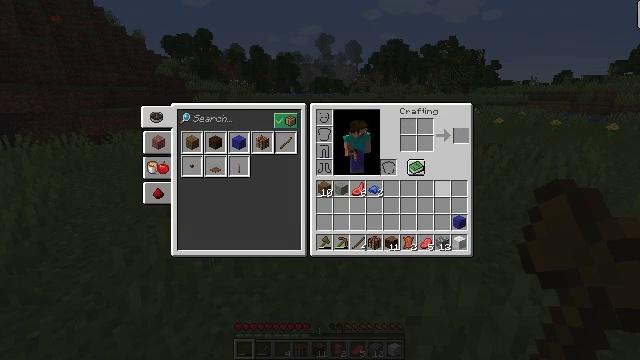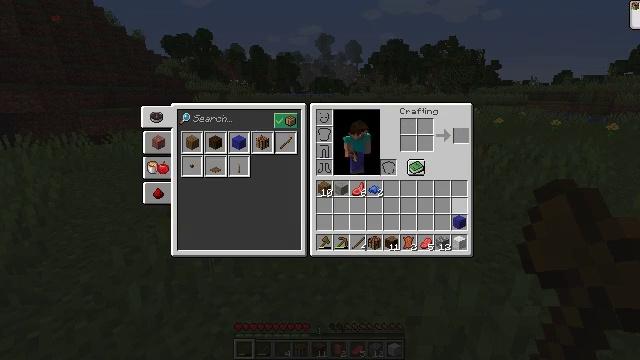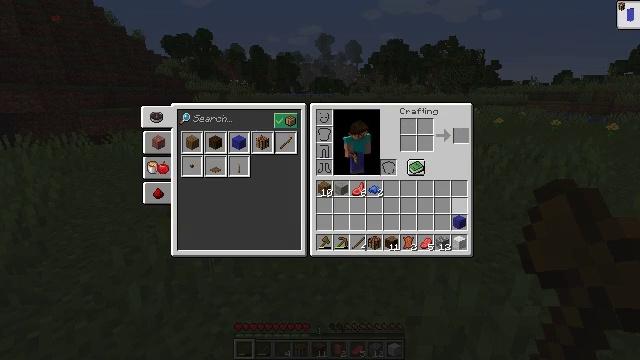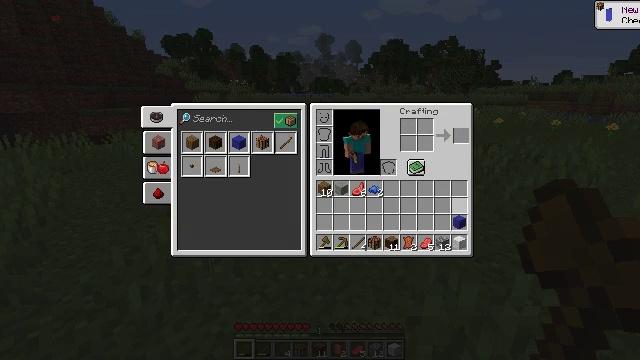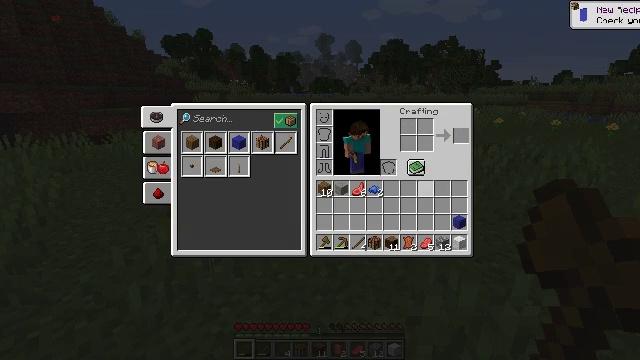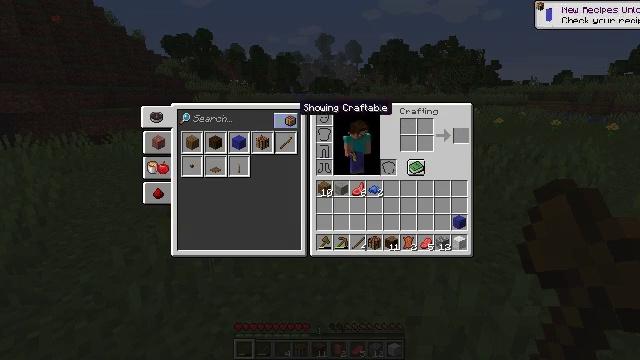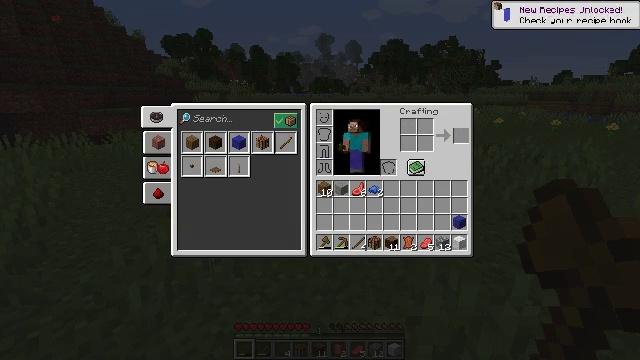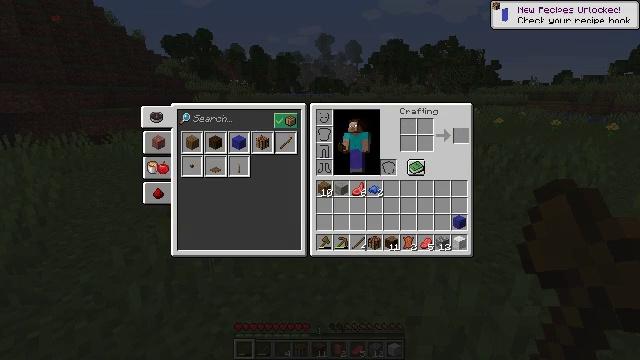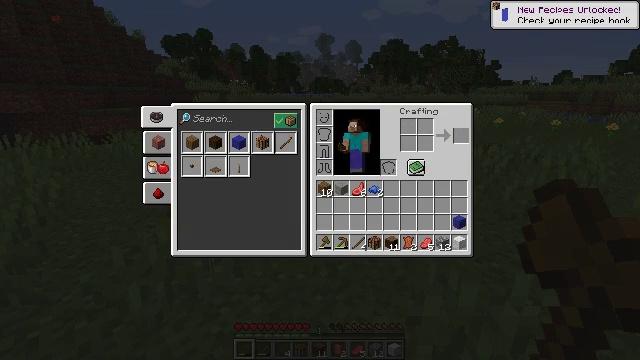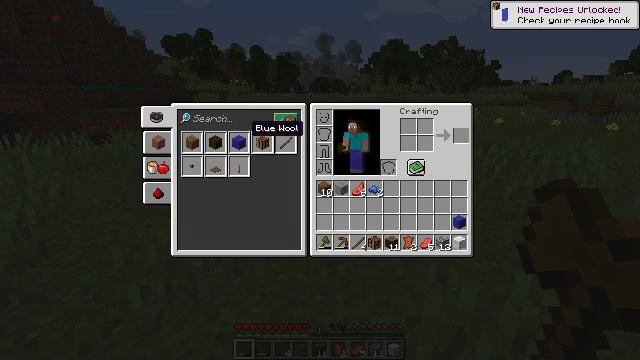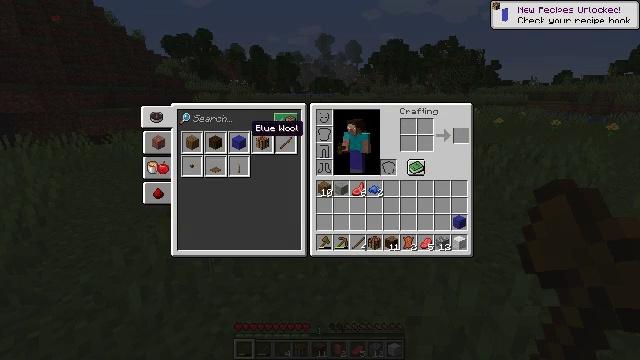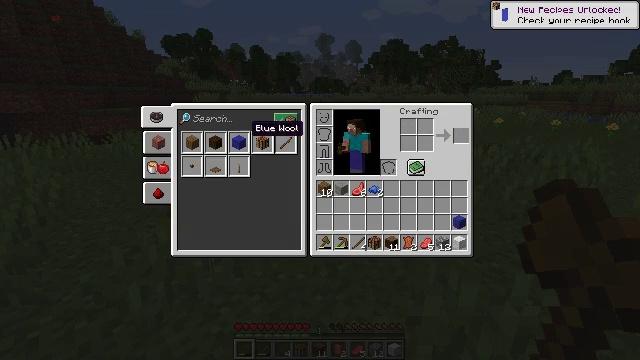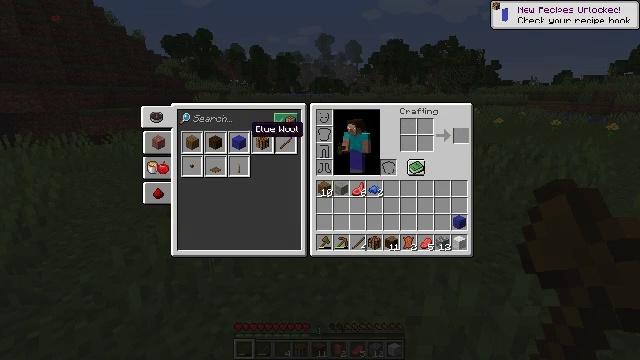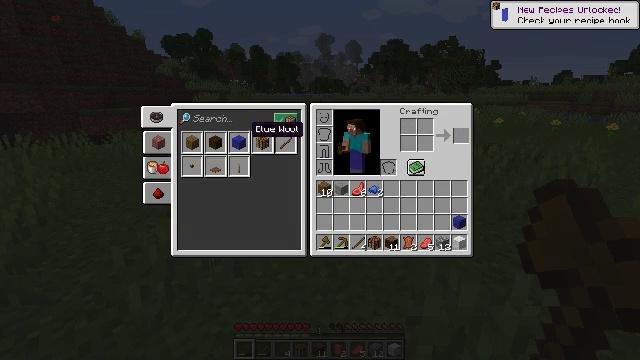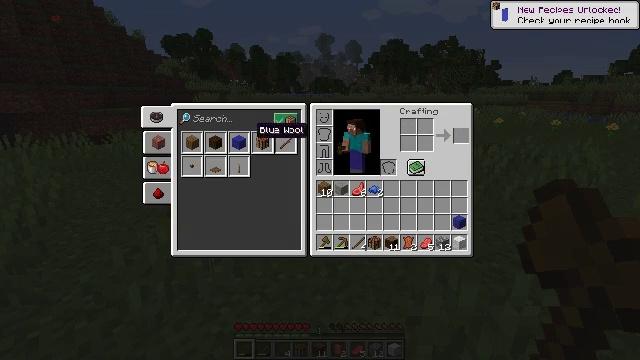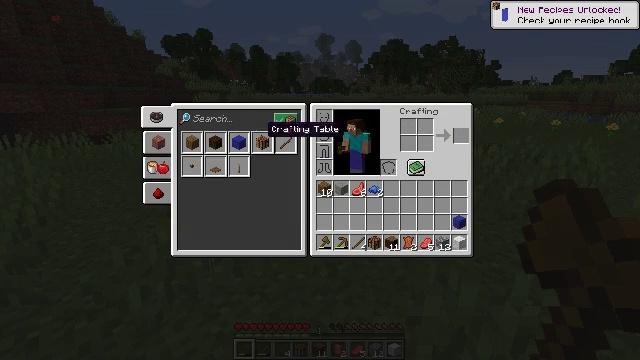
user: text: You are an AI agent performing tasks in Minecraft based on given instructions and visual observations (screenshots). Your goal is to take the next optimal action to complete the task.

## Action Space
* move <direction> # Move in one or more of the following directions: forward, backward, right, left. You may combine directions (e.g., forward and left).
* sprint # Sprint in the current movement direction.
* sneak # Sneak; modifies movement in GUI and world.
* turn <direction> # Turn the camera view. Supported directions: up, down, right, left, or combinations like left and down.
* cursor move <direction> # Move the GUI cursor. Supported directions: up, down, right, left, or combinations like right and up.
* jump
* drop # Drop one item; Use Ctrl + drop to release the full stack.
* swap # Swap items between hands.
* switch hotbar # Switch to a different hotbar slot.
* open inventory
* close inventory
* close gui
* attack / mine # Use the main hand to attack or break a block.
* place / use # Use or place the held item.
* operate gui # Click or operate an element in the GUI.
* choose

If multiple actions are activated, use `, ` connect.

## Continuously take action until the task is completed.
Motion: motion action
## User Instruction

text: Create blue wool with blue dye and wool.
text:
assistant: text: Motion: cursor move down
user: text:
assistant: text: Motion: cursor move down
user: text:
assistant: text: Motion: no_op
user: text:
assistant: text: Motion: cursor move left and up
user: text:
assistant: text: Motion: cursor move left and up
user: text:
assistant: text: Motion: cursor move left and up
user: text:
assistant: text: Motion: sneak
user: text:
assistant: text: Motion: sneak, cursor move left and down
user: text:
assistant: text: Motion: sneak, cursor move left and down
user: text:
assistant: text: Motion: sneak
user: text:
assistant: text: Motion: sneak
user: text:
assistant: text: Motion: sneak, operate gui
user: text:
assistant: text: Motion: sneak, operate gui
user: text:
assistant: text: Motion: sneak
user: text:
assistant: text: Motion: sneak, cursor move right
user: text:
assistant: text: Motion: sneak, cursor move right and down
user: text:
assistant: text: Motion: sneak, cursor move right
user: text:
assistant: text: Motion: sneak
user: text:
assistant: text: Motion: sneak
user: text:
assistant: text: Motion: sneak
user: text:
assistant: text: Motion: sneak
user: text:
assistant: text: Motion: sneak
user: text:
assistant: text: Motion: sneak, operate gui
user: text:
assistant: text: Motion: sneak, operate gui
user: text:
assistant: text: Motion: sneak
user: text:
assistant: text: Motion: sneak
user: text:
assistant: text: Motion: sneak
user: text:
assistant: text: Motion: sneak, cursor move left
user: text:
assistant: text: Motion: sneak